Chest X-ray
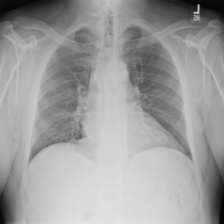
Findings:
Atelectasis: negative
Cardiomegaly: negative
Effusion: negative
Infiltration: negative
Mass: negative
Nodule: negative
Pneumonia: negative
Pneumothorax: negative
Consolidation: negative
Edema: negative
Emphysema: negative
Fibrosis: negative
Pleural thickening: negative
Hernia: negative